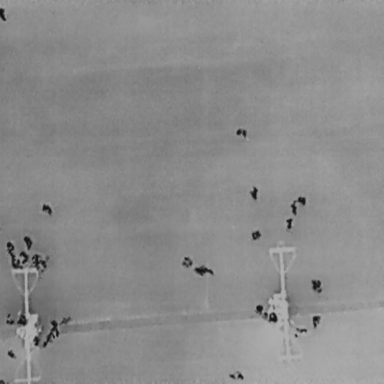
There are 28 People in the infrared image.